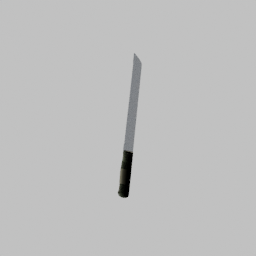
Label: tools